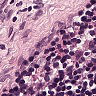
Metastatic tissue present: no